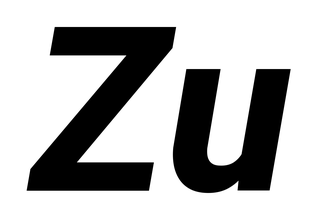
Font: Roboto-Italic_ExtraBold_Italic